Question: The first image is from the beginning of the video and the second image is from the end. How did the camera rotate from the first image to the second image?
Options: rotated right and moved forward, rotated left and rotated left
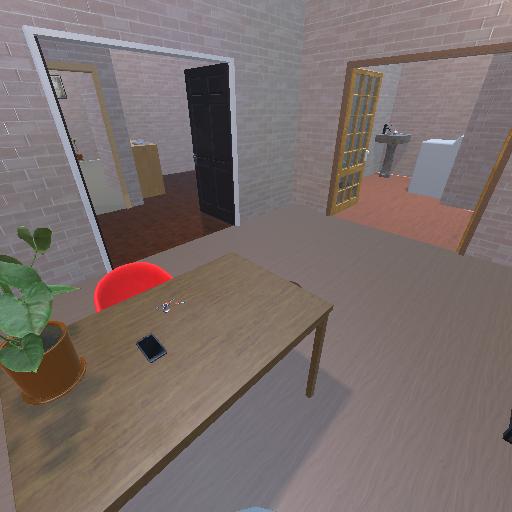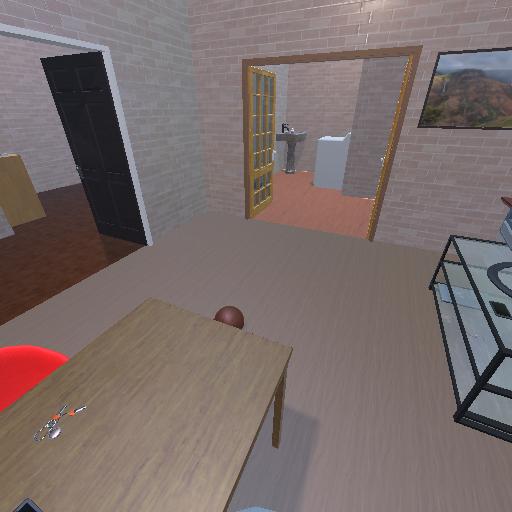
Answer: rotated right and moved forward